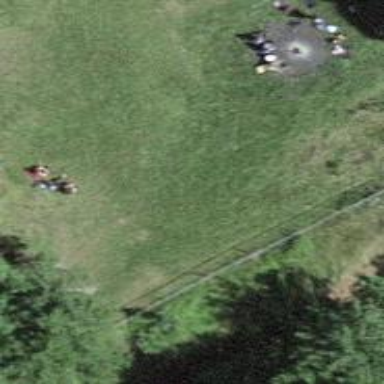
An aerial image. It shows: Picnic table located in leisure land area.